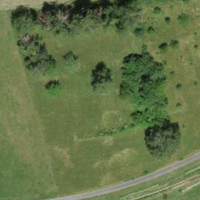
EUNIS habitat code: 52
Species observed at this site:
Carpocoris purpureipennis